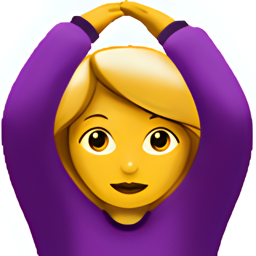
Name: woman gesturing ok
Emoji: 🙆‍♀️
Group: People & Body
Sub-group: person-gesture